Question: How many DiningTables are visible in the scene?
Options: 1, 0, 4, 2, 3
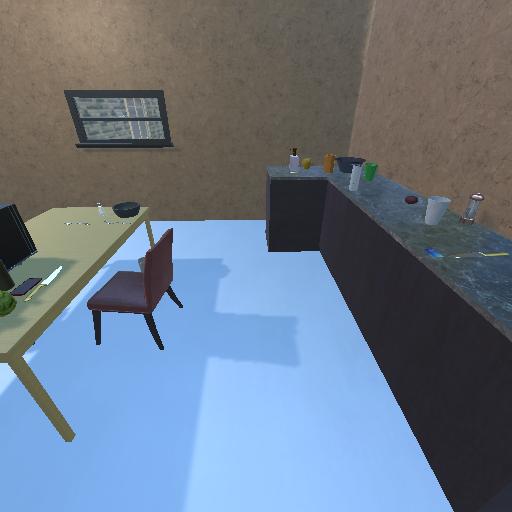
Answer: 1